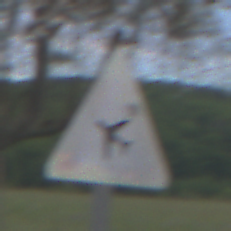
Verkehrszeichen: FlugbetriebRechts
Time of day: Midday
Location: Outdoor (RoadRail)
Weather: PartlyCloudy
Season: NotSpecified
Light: Natural